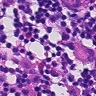
Metastatic tissue present: no